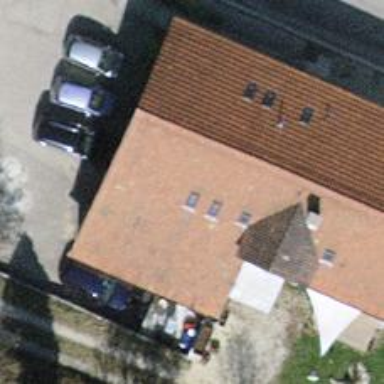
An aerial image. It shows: Cafe.